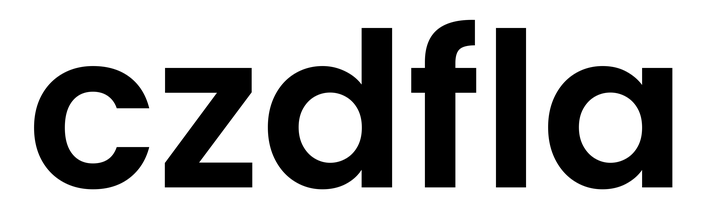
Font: Poppins-SemiBold